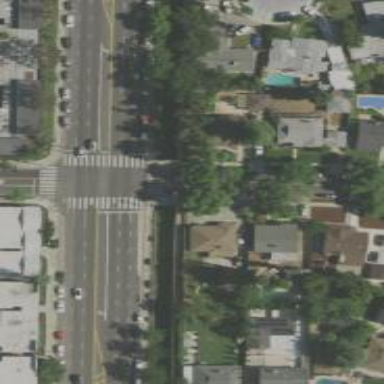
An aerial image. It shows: Crossing on the road.